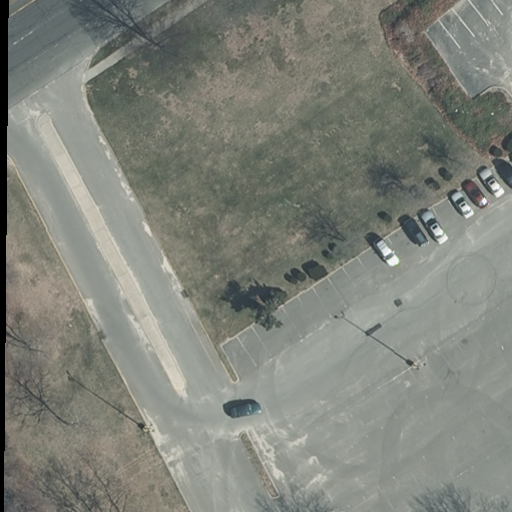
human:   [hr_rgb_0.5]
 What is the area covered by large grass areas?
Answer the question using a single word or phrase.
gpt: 569m2

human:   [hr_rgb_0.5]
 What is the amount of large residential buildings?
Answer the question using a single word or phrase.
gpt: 0

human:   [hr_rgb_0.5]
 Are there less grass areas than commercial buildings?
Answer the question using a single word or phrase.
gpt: no

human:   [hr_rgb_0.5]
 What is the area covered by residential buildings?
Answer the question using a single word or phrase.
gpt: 0m2

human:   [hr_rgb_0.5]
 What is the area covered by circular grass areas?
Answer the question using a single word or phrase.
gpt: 0m2

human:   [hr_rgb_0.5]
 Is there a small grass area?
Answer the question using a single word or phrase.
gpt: no

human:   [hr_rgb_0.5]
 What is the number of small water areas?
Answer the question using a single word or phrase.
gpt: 0

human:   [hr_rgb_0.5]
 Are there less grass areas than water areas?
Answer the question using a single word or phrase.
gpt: no

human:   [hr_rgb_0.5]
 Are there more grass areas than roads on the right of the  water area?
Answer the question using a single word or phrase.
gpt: yes

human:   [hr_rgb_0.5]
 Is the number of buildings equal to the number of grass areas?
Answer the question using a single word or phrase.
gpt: no

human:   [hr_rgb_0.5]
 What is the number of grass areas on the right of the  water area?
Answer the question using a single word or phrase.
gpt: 0

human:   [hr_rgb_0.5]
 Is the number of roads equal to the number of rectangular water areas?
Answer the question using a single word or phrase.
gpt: no

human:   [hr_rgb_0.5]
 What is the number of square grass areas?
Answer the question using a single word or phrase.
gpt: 0

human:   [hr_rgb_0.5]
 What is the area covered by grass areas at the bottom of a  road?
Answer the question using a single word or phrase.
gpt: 569m2

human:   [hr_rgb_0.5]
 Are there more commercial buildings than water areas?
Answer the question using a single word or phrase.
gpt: no

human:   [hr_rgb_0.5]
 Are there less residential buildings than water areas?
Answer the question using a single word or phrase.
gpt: yes

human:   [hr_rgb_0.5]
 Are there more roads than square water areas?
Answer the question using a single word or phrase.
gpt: yes

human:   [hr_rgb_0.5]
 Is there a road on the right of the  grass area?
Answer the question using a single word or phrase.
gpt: no

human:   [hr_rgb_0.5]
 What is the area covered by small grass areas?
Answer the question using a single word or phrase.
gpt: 0m2

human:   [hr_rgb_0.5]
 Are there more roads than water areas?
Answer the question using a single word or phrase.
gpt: yes

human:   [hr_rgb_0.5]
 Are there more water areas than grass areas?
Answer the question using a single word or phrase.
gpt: no

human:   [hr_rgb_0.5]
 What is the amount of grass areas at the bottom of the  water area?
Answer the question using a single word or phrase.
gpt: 0

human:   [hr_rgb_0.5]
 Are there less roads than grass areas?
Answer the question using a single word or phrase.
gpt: no

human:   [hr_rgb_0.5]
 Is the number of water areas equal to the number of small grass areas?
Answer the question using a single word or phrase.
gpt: no

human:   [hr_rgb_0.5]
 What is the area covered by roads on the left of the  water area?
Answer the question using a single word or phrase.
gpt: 0m2

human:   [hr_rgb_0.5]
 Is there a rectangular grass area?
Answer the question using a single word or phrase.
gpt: yes

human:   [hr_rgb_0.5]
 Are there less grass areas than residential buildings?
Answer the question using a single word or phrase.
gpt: no

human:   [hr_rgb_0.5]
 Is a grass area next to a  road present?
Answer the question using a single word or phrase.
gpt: yes

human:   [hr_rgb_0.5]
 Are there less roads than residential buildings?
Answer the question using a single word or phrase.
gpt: no

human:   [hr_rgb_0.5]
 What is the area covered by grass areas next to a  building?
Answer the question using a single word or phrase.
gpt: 0m2

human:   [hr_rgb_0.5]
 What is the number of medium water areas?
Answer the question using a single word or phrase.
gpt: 1

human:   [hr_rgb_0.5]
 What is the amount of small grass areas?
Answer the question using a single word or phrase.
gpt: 0

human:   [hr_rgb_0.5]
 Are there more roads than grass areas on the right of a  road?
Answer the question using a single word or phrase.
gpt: yes

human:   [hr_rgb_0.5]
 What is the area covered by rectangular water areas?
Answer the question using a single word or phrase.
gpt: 117m2

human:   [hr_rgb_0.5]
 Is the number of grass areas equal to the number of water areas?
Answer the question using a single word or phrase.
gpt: yes

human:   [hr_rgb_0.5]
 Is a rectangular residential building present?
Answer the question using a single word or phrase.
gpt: no